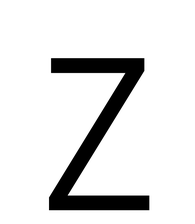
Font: Roboto_Condensed_Light